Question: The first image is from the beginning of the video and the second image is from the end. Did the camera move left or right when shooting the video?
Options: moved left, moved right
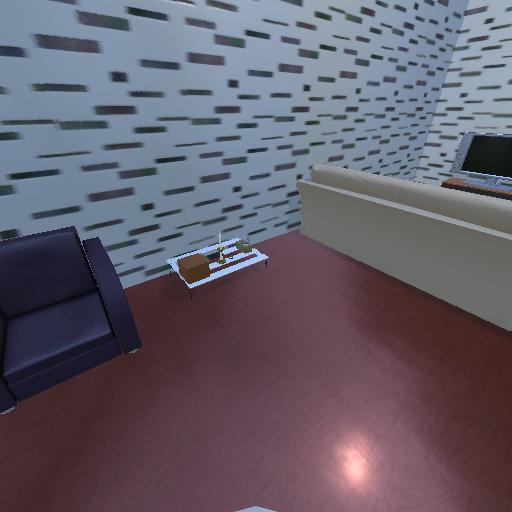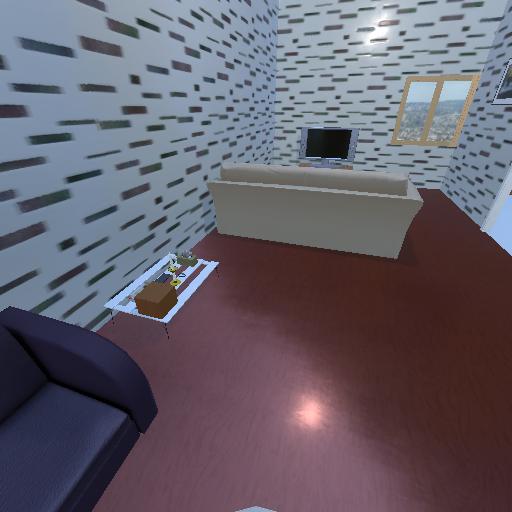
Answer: moved left